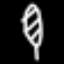
Label: leaf